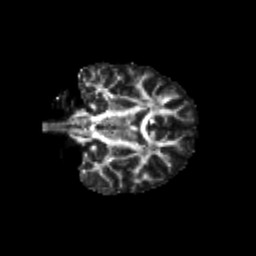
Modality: FA
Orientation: coronal
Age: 13
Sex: male
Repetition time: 9.512 s
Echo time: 0.089 s